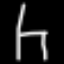
Label: chair